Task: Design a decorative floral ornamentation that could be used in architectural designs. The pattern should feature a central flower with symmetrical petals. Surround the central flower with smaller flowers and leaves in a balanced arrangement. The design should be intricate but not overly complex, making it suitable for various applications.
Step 558:
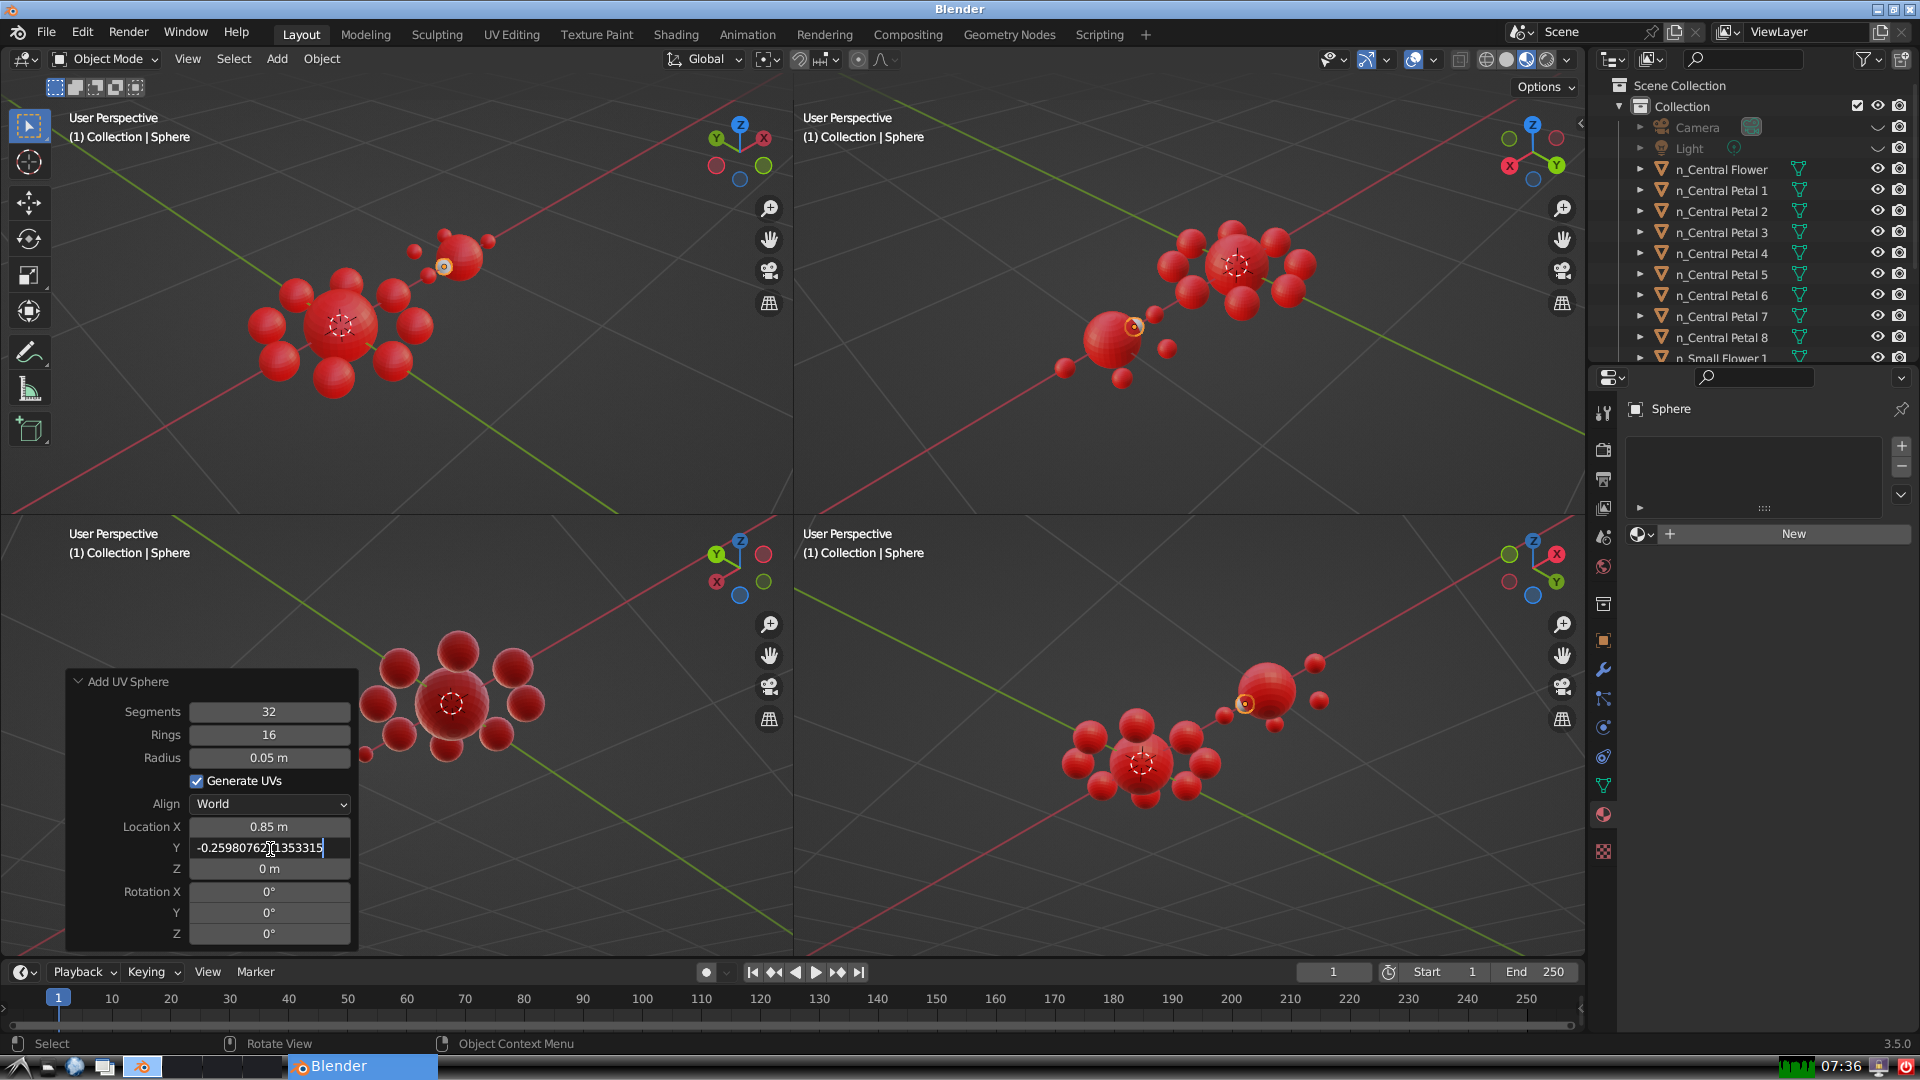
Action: {"key_press": ['Return']}